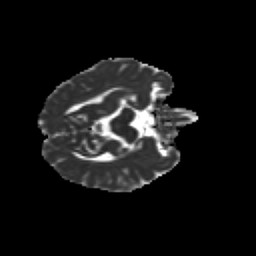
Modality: MD
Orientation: axial
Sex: male
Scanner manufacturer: siemens
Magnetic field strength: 3 T
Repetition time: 5 s
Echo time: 0.071 s